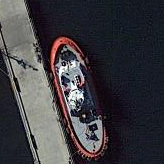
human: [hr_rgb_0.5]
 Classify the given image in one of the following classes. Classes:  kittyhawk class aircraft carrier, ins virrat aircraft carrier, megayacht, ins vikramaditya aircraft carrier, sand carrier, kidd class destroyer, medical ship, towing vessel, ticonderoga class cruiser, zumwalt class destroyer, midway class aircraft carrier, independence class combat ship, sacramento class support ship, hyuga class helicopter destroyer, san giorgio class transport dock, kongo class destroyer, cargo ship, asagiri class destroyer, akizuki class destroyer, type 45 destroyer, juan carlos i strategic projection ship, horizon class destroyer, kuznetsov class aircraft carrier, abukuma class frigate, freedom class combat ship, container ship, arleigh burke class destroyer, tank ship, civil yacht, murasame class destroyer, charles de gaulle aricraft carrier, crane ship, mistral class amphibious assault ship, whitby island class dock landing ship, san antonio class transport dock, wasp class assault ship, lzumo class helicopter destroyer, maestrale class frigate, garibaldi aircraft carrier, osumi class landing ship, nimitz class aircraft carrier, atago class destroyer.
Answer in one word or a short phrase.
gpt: Towing vessel